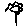
Label: flower